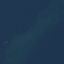
Land use / land cover class: SeaLake